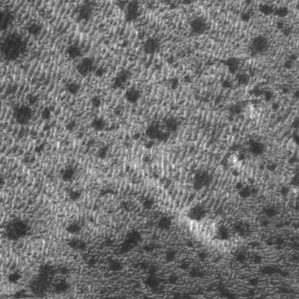
Label: frost